Question: I'm writing a 3D modeling application using GLScene , so I need to move some vertices under mouse position to new position by grabbing the vertex.
First of all, I load a sphere and pick up a vertex by mouse,then I try to drag it but I realize that the vertex doesn't move under mouse caret correctly.

'''
unit Unit1;
interface
uses
Winapi.Windows, Winapi.Messages, System.SysUtils, System.Variants, System.Classes, Vcl.Graphics,
Vcl.Controls, Vcl.Forms, Vcl.Dialogs, Vcl.StdCtrls, Math,
//GLScene
GLWin32Viewer, GLCrossPlatform, GLBaseClasses, GLScene, GLColor, GLCanvas,
GLVectorFileObjects, GLObjects,GLVectorTypes,
GLCoordinates, GLFileObj, GLVectorGeometry;
type
TForm1 = class(TForm)
GLSceneViewer: TGLSceneViewer;
GLScene1: TGLScene;
GLLightSource1: TGLLightSource;
GLCamera: TGLCamera;
GLDummyCube1: TGLDummyCube;
FreeForm: TGLFreeForm;
GLLightSource2: TGLLightSource;
procedure FormCreate(Sender: TObject);
procedure GLSceneViewerMouseDown(Sender: TObject; Button: TMouseButton; Shift: TShiftState; X, Y: Integer);
procedure GLSceneViewerMouseMove(Sender: TObject; Shift: TShiftState; X, Y: Integer);
procedure GLSceneViewerMouseUp(Sender: TObject; Button: TMouseButton; Shift: TShiftState; X, Y: Integer);
procedure GLSceneViewerPostRender(Sender: TObject);
private
{ Private declarations }
IsVertexDragging: Boolean;
MouseX, MouseY : Integer;
VertexIndexToDrag: Integer;
CenterPosition, LastPosition: TVector3f;
function FindClosestPointIndex(Point: TVector3f): Integer;
public
{ Public declarations }
end;
var
Form1: TForm1;
implementation
{$R *.dfm}
procedure TForm1.FormCreate(Sender: TObject);
begin
FreeForm.LoadFromFile('E: est2\Sphere.obj');
end;
function TForm1.FindClosestPointIndex( Point: TVector3f ): Integer;
var
i: Integer;
NewPoint : TVector3f;
BestDistance,
TempDistance: Single;
begin
// Search the nearest point between all vertices in the sphere.
BestDistance := 100000000000000;
for i:=0 to FreeForm.MeshObjects[0].Vertices.Count-1 do
begin
NewPoint := FreeForm.MeshObjects[0].Vertices[i];
TempDistance := VectorDistance( Point, NewPoint );
if TempDistance <= BestDistance then
begin
BestDistance := TempDistance;
Result := i;
end;
end;
end;
procedure TForm1.GLSceneViewerMouseDown(Sender: TObject; Button: TMouseButton; Shift: TShiftState; X, Y: Integer);
var
Vertex: TVector3f;
begin
MouseX := X;
MouseY := Y;
if (ssLeft in Shift) and not (ssCtrl in Shift) then
begin
IsVertexDragging := True;
Vertex := GLSceneViewer.Buffer.PixelRayToWorld( X, Y );
Vertex := FreeForm.AbsoluteToLocal(Vertex);
// Find closest point to the mouse click position
VertexIndexToDrag := FindClosestPointIndex( Vertex );
//start of dragging position.
CenterPosition := GLSceneViewer.Buffer.ScreenToWorld(X,Y);
end;
end;
procedure TForm1.GLSceneViewerMouseMove(Sender: TObject; Shift: TShiftState; X, Y: Integer);
var
delta: TVector3f;
i: Integer;
begin
if (ssLeft in Shift) and (ssCtrl in Shift) then // Rotating camera
GLCamera.MoveAroundTarget(0.5*(MouseY-Y), 0.5*(MouseX-X) )
else
if (ssLeft in Shift) and not (ssCtrl in Shift) and IsVertexDragging then
begin // Dragging vertex
LastPosition := GLSceneViewer.Buffer.ScreenToWorld(X,Y);
delta.X := RoundTo( LastPosition.X - CenterPosition.X, -5 );
delta.Y := RoundTo( LastPosition.Y - CenterPosition.Y, -5 );
delta.Z := RoundTo( LastPosition.Z - CenterPosition.Z, -5 );
Caption := delta.Z.ToString;
CenterPosition := LastPosition;
FreeForm.MeshObjects[0].Vertices.TranslateItem( VertexIndexToDrag , Delta );
FreeForm.TransformationChanged;
end;
MouseX := X;
MouseY := Y;
end;
procedure TForm1.GLSceneViewerMouseUp(Sender: TObject; Button: TMouseButton;
Shift: TShiftState; X, Y: Integer);
begin
IsVertexDragging := False;
end;
procedure TForm1.GLSceneViewerPostRender(Sender: TObject);
var
glc: TGLCanvas;
begin
// Show a circle with mouse position
if IsVertexDragging then
begin
glc := TGLCanvas.Create( GLSceneViewer.Width, GLSceneViewer.Height );
glc.PenWidth := 2;
glc.PenColor := clLime;
glc.Ellipse( MouseX, MouseY, 5, 5 );
glc.Free;
end;
GLSceneViewer.Invalidate;
end;
end.
'''
what is my wrong? I want to write a tools like <URL>
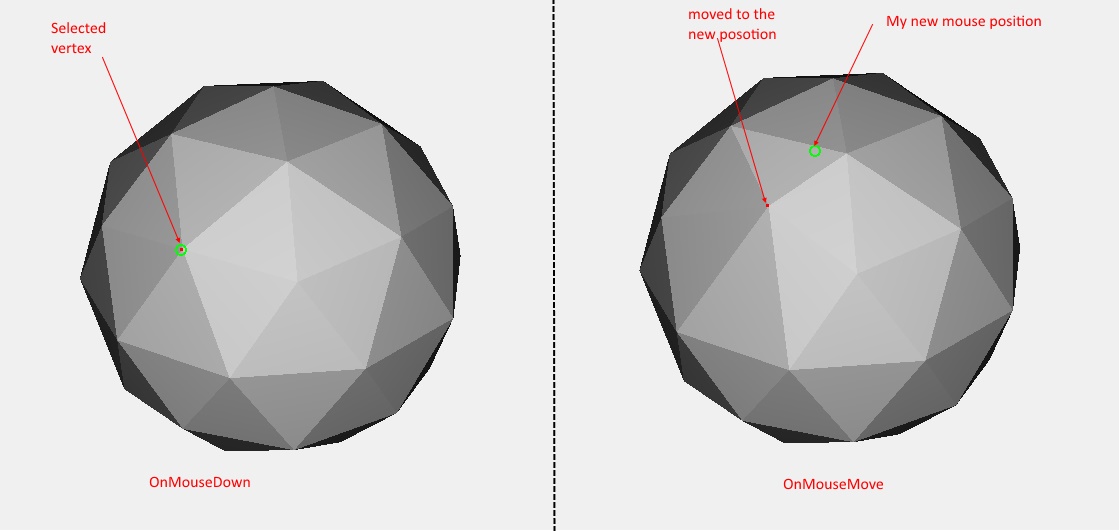
Answer: One way to think of this is solving the following <URL>:

The distance along , can be found like so:

The intersection point is then

All you need now are the inputs. I've never used GLScene, so this is just to point you in the right direction:
- The normal 'n' is the <URL>'
Finally, you'll want to put the intersection point back into object space with 'AbsoluteToLocal'.
It looks like there may be shortcuts for this intersection test (e.g. using the ray from 'PixelRayToWorld'), but like I said I don't know GLScene.